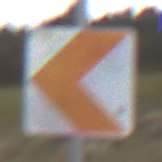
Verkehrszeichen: RichtungstafelnInKurvenKleinRechts
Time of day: Midday
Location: Outdoor (Nature)
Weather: Overcast
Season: NotSpecified
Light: Natural